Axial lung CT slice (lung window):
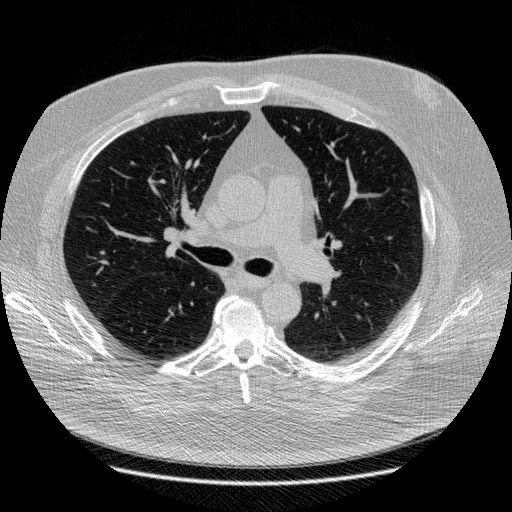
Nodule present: no